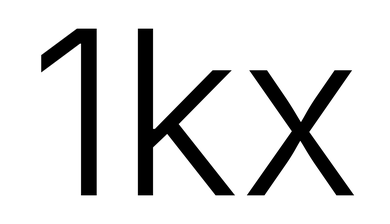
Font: Inter_Light